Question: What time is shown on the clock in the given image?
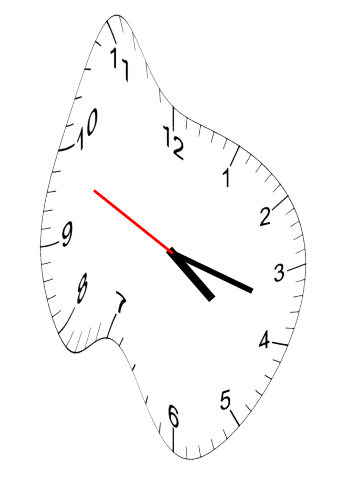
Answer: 04:17:49